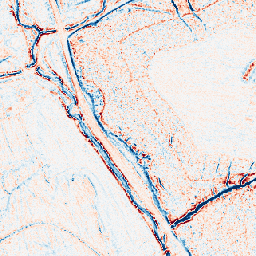
Category: edge_preserving
Decomposition family: anisotropic_diffusion
Decomposition parameters: iterations: 10
kappa: 10
gamma: 0.1
Upsampling method: area
Upsampling parameters: scale: 8
Upsampling scale: 8